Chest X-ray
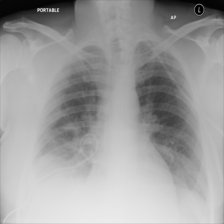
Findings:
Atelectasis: negative
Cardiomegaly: negative
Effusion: positive
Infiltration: positive
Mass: negative
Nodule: negative
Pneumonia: negative
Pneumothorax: negative
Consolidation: negative
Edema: negative
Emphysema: negative
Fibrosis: negative
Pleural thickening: negative
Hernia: negative